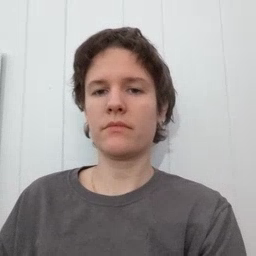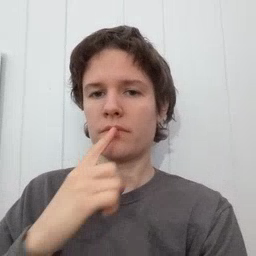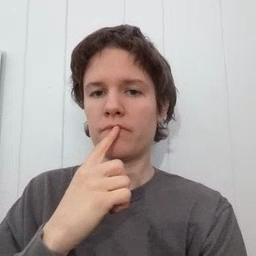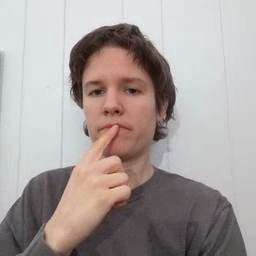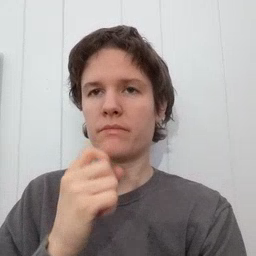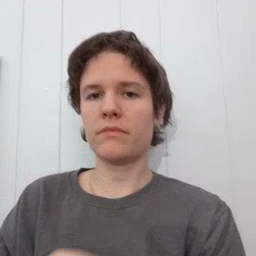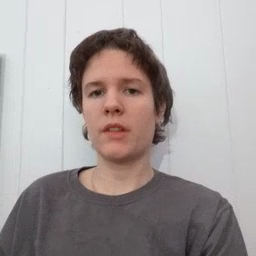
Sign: balloon